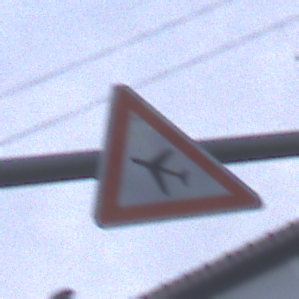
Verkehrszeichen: FlugbetriebRechts
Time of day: SunriseSunset
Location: Outdoor (Urban)
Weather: PartlyCloudy
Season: NotSpecified
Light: Natural